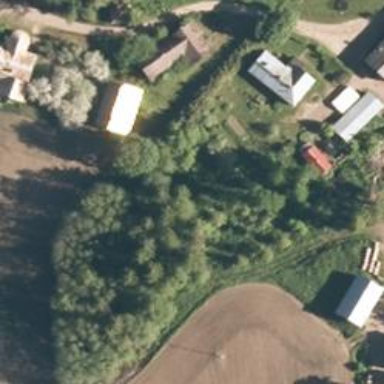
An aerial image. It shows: Farmyard area.